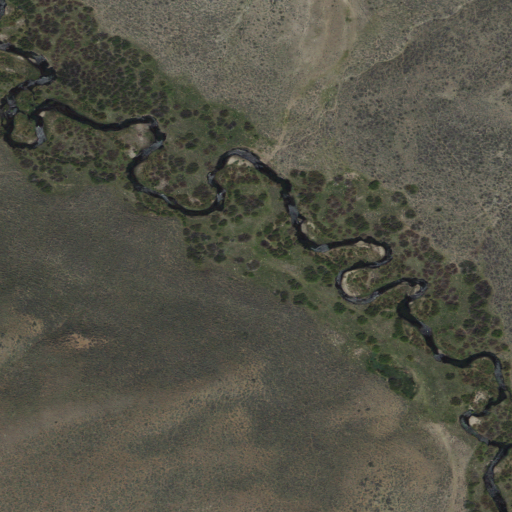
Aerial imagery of plain(s) in Idaho named Wagner Field containing shrub and woody wetlands